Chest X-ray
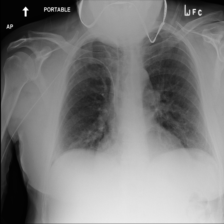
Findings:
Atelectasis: negative
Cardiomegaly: negative
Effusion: negative
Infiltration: negative
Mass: negative
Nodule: negative
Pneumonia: negative
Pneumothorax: negative
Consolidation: negative
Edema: negative
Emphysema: negative
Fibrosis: negative
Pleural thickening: negative
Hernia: negative